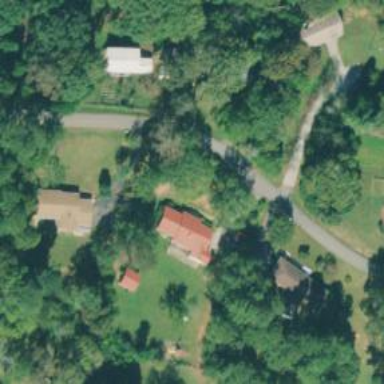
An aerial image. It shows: Driveway leading to service road.